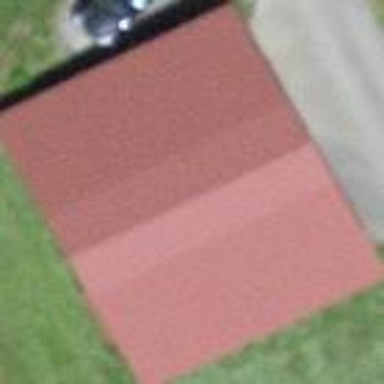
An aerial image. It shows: Shed building.